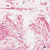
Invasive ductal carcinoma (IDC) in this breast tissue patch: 0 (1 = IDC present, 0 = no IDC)